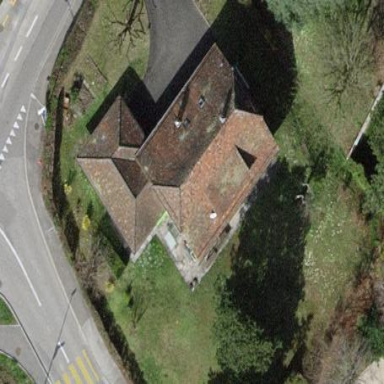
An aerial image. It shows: Detached building.